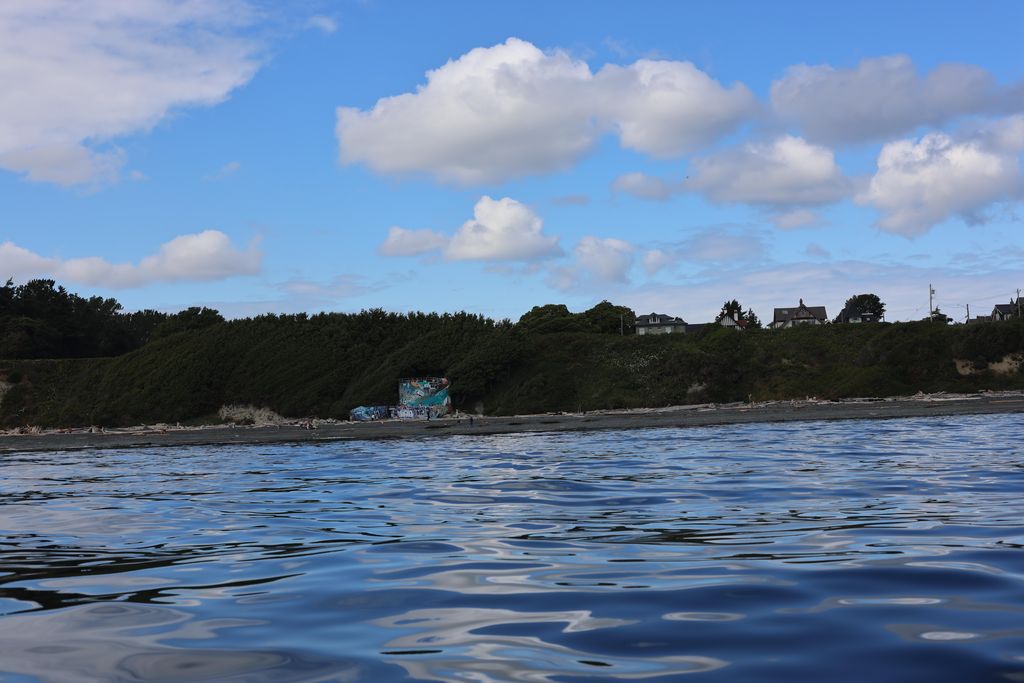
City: victoria